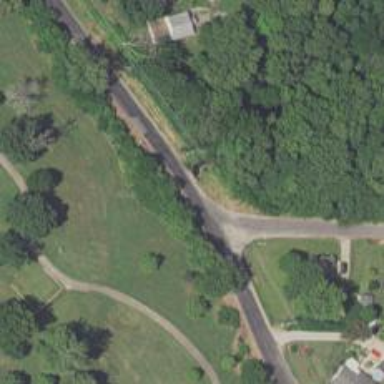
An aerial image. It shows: Residential road with asphalt surface. There is hazard indicated that the road narrows.